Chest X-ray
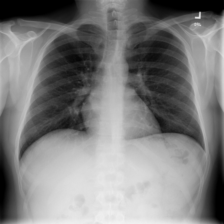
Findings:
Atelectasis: negative
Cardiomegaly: negative
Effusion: negative
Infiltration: positive
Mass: negative
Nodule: negative
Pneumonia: negative
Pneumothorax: negative
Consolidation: negative
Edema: negative
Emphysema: negative
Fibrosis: negative
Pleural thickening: negative
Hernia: negative